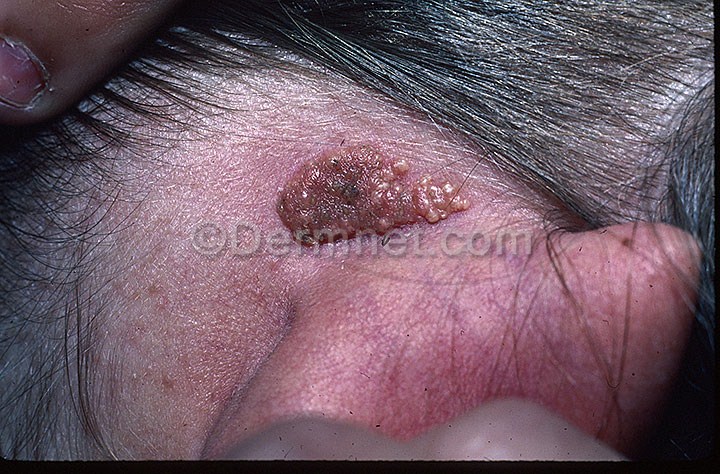
Disease: Seborrheic Keratoses and other Benign Tumors